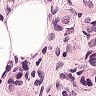
Metastatic tissue present: yes